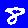
Digit: 8